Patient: sex F, age 29
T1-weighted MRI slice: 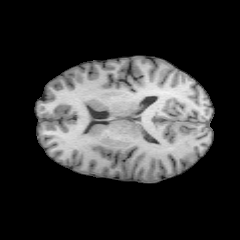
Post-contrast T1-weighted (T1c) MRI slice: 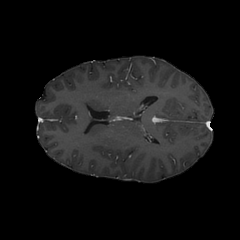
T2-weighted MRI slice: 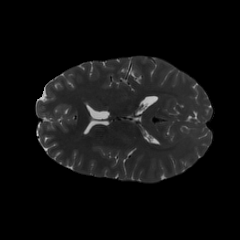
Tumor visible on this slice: no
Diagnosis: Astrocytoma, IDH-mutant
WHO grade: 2